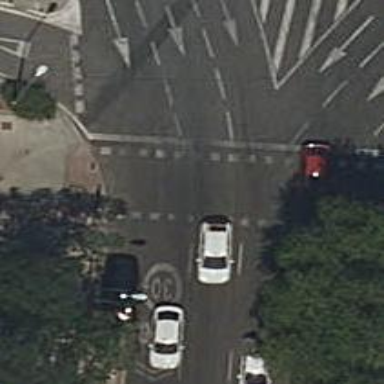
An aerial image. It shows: Road with traffic signals at crossing.